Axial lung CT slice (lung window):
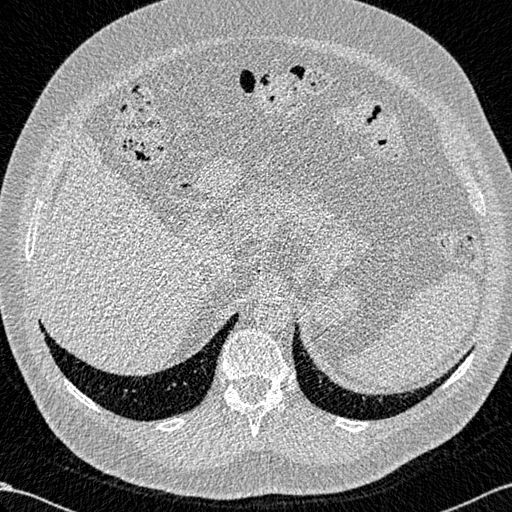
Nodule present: no